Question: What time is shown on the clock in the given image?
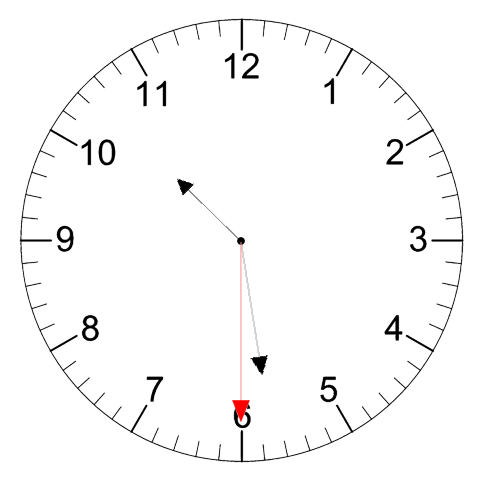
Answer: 10:28:30